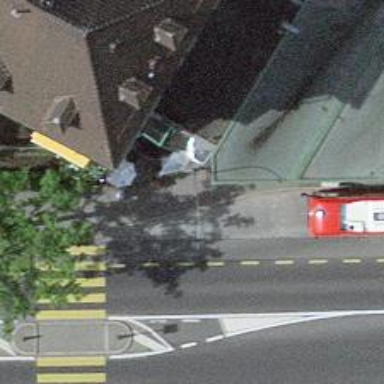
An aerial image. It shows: Post box.